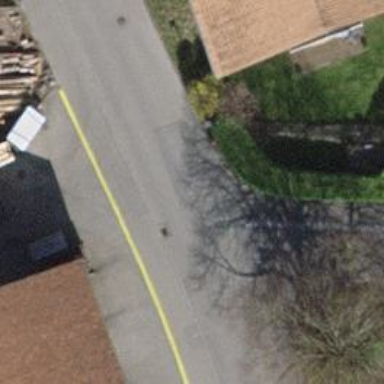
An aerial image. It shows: Kerb barrier.